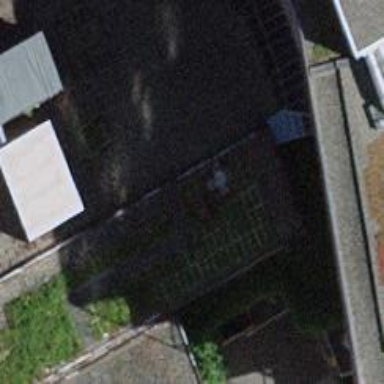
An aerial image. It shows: Cafe.